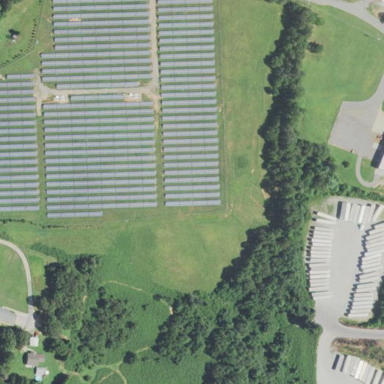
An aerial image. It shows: Solar power plant with photovoltaic technology surrounded by fence.